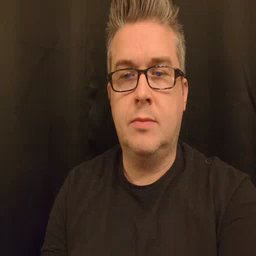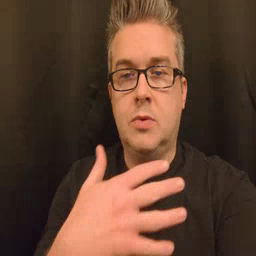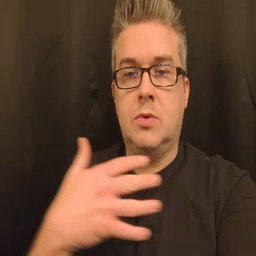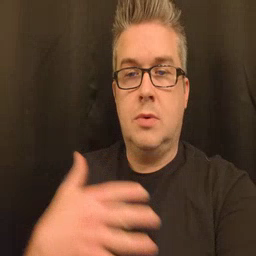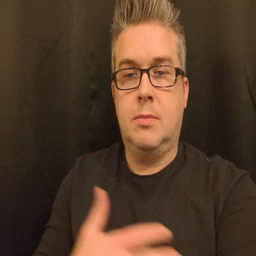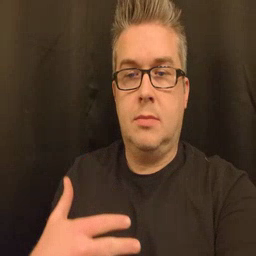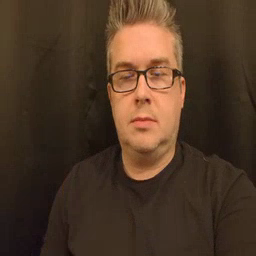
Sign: zebra